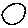
Label: circle